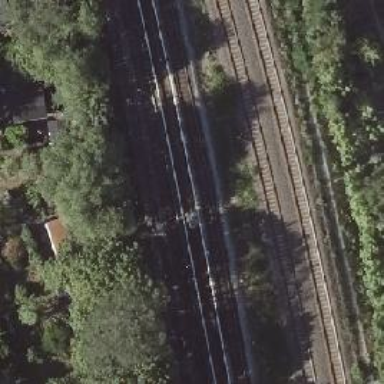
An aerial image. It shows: Railway signal.